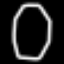
Label: octagon